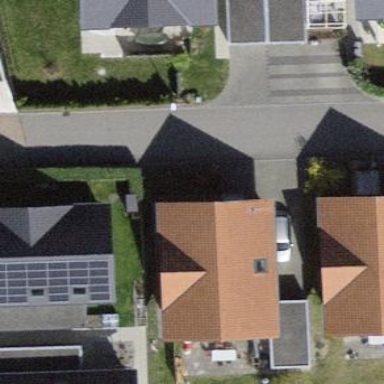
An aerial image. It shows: Building with tiled roof.